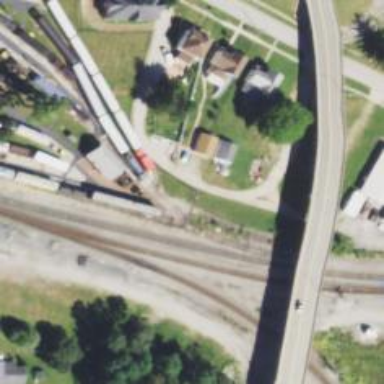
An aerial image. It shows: Preserved railway.